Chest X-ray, PA view. Patient: 48 years old, sex F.
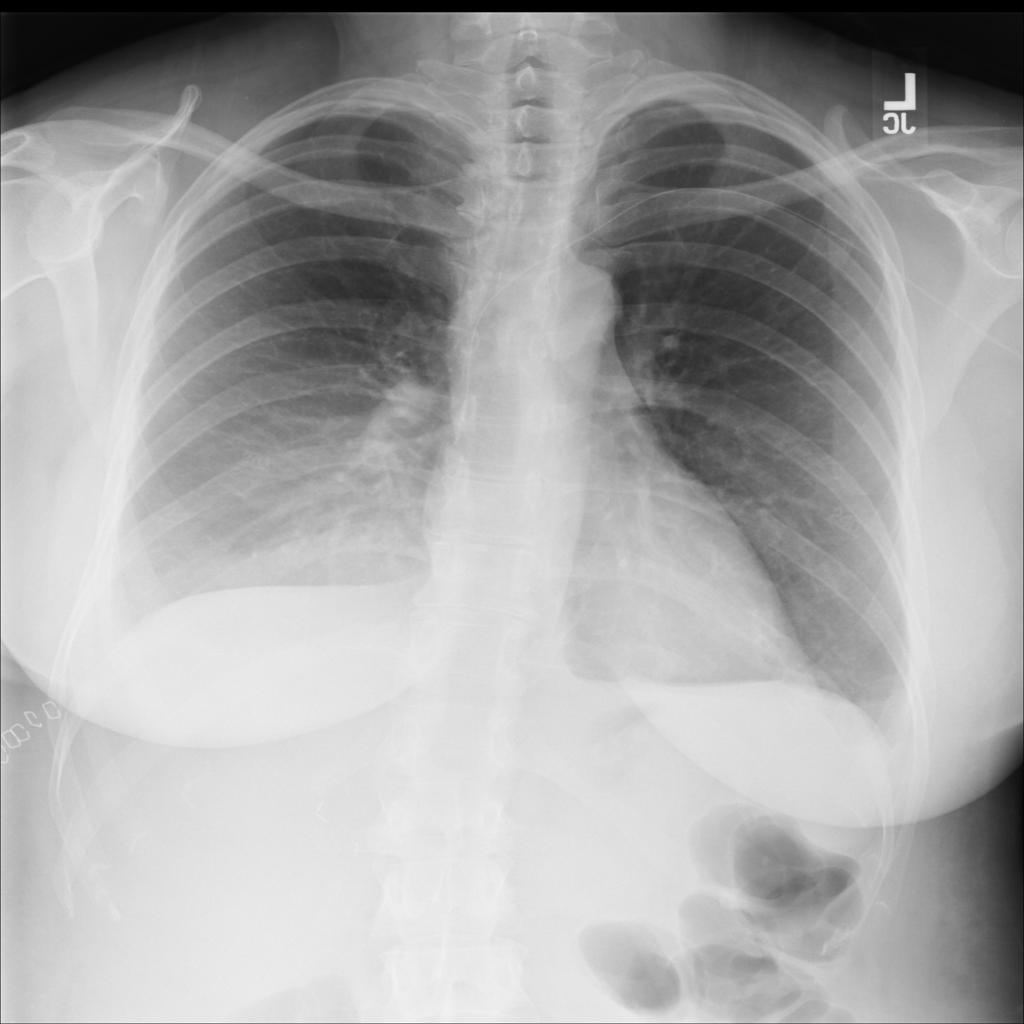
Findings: Effusion